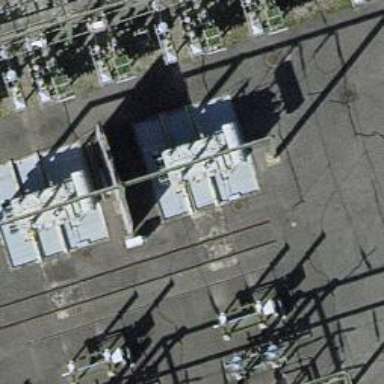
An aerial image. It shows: Outdoor transformer used for traction purposes.